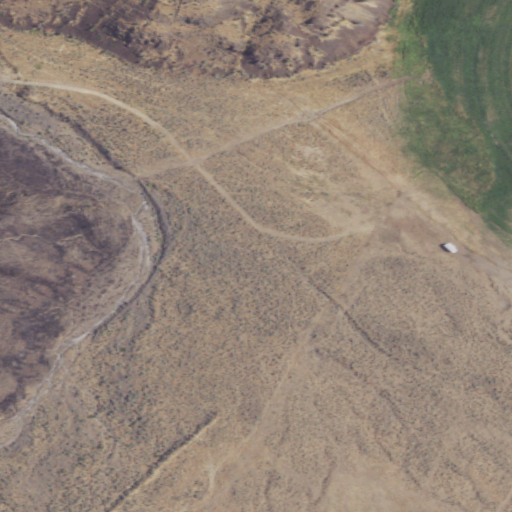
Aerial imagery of valley in Washington named Sutherland Canyon containing shrub, grassland, cultivated crops, and pasture